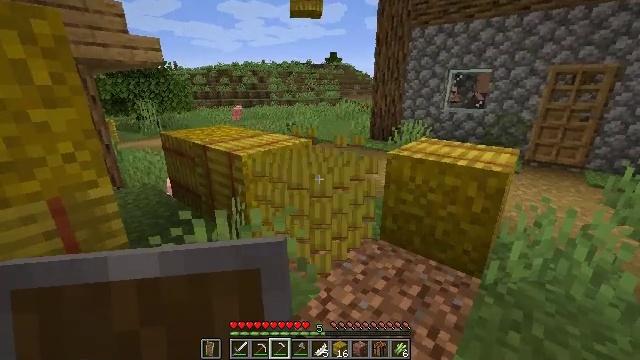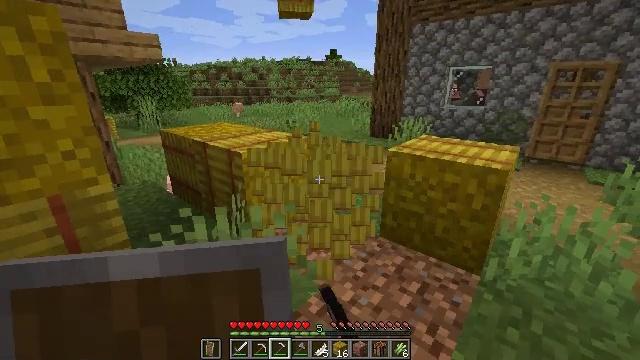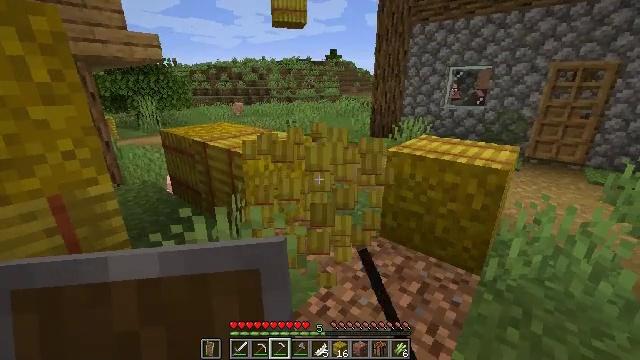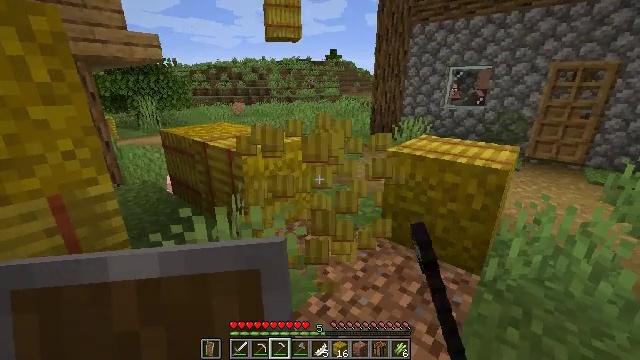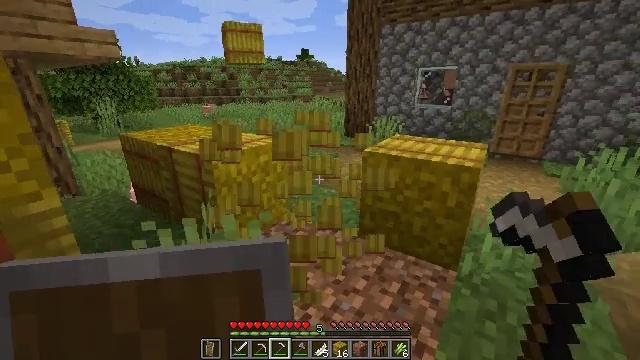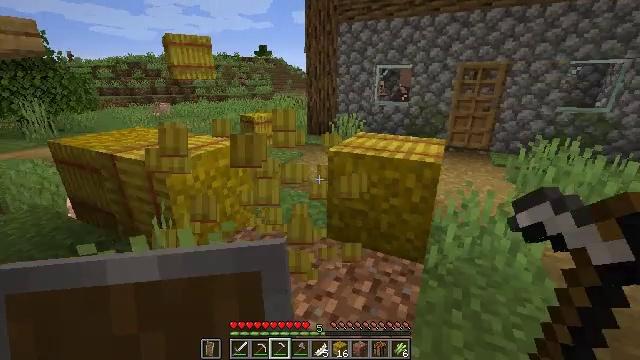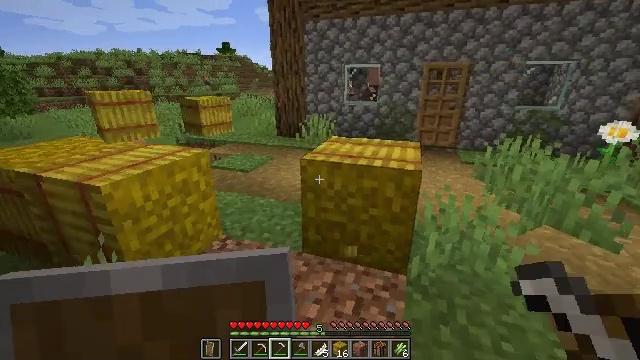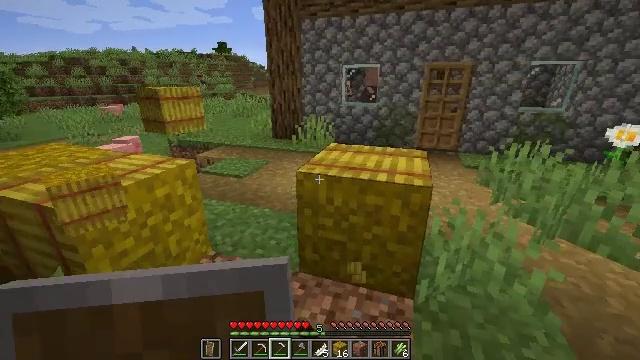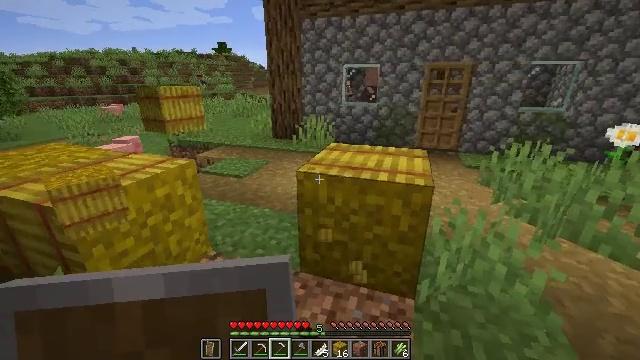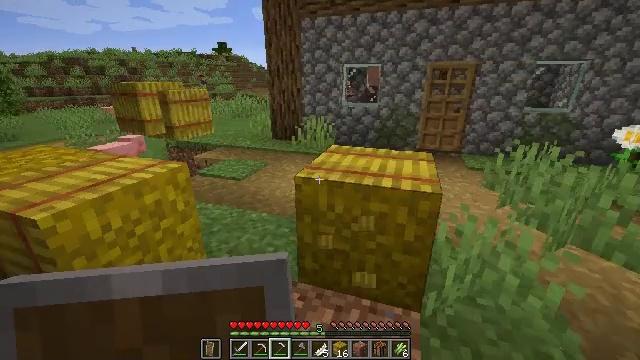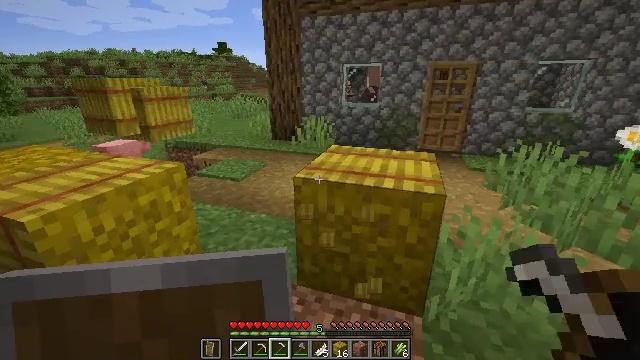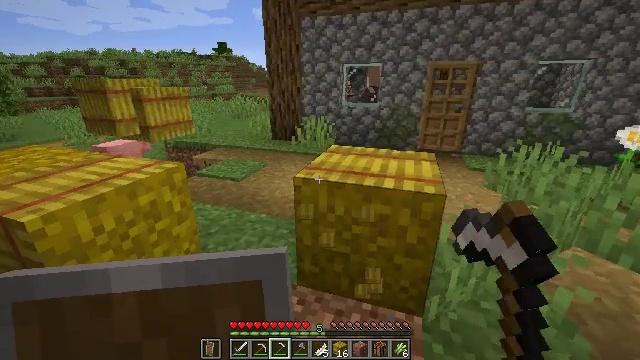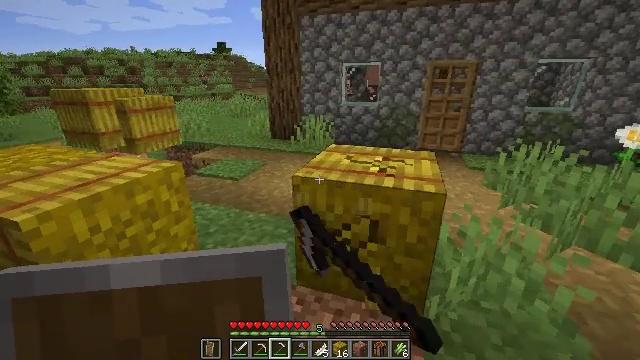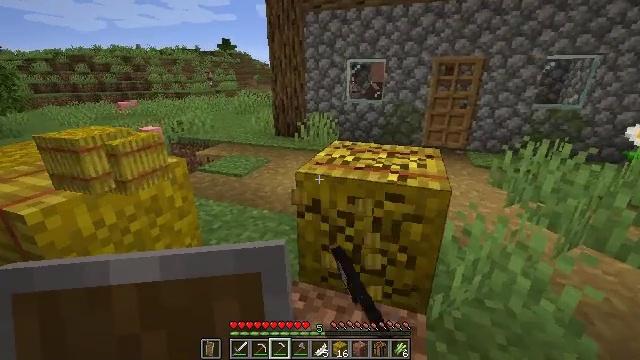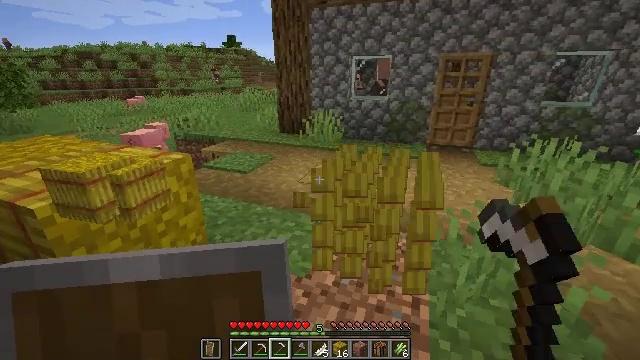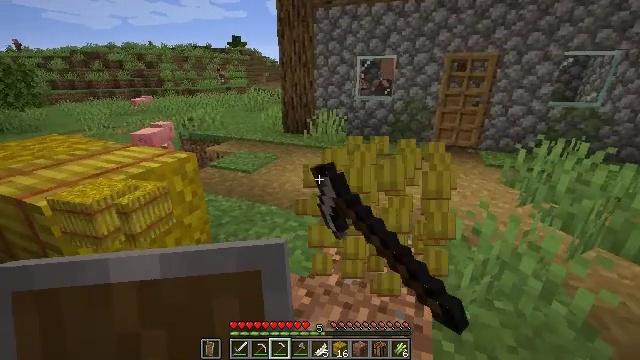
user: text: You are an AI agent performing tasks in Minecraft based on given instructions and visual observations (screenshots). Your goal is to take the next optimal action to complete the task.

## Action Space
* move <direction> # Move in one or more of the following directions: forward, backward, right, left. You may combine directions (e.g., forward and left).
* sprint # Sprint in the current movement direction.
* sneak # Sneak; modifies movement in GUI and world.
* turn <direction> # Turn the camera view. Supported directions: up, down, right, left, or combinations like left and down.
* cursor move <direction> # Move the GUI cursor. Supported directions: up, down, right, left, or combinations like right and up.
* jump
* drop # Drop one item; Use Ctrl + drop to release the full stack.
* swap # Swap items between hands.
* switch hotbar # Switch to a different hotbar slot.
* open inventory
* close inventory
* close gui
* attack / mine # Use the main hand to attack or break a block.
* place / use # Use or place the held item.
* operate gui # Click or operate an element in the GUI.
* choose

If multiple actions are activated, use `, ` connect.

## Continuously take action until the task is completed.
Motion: motion action
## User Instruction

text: Mine a hay block from the field.
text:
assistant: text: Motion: attack / mine
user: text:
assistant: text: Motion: attack / mine
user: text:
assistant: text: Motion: attack / mine
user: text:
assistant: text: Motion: move forward, turn right, attack / mine
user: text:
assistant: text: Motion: move forward, turn right, attack / mine
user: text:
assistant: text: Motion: move forward, turn right, attack / mine
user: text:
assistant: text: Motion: move forward, attack / mine
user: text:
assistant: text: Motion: attack / mine
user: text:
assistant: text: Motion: attack / mine
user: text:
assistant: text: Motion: attack / mine
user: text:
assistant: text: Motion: attack / mine
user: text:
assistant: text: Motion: attack / mine
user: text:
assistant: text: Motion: attack / mine
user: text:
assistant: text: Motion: turn left, attack / mine
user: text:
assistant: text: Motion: attack / mine
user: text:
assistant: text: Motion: attack / mine
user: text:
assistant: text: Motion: attack / mine
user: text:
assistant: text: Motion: attack / mine
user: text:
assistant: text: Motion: turn left and up, attack / mine
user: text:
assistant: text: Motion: turn left and up, attack / mine
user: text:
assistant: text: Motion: turn left and down, attack / mine
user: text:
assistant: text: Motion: attack / mine
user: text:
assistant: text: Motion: attack / mine
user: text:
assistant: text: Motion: attack / mine
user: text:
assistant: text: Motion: attack / mine
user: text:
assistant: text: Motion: attack / mine
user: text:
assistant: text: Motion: attack / mine
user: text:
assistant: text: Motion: attack / mine
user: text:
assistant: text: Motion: attack / mine
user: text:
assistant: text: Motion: move forward, turn left, attack / mine